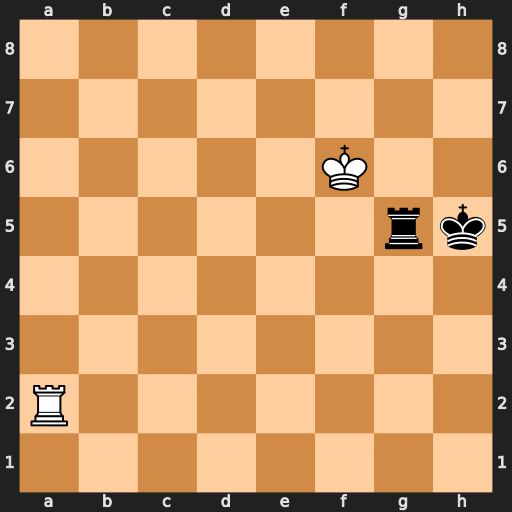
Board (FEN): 8/8/5K2/6rk/8/8/R7/8
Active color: w
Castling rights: -
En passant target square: -
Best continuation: Rh2+ Kg4 Rg2+ Kf4 Rxg5